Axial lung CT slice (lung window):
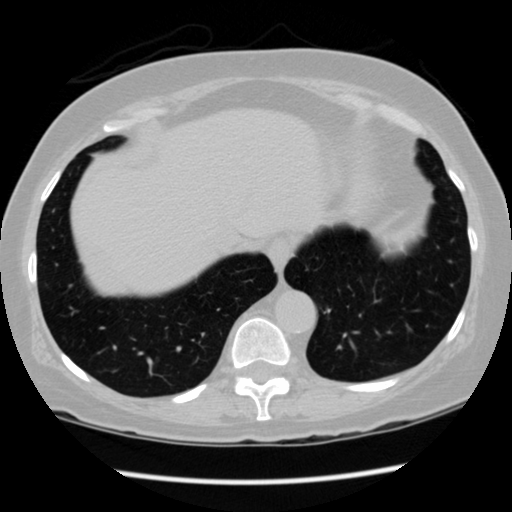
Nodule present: no